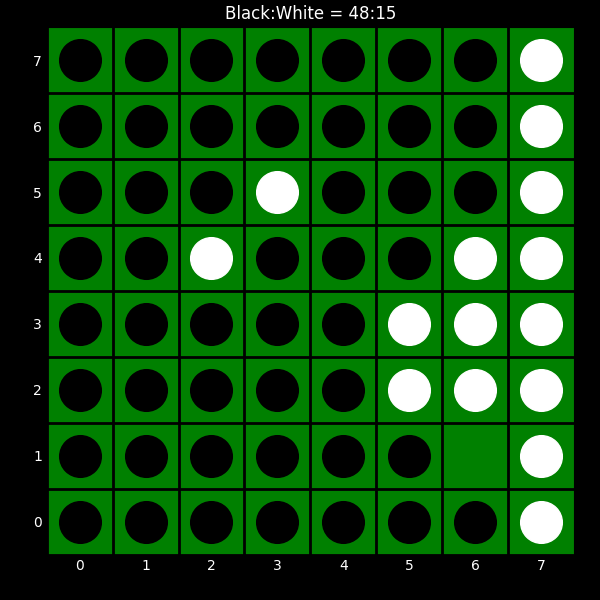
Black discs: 48
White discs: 15